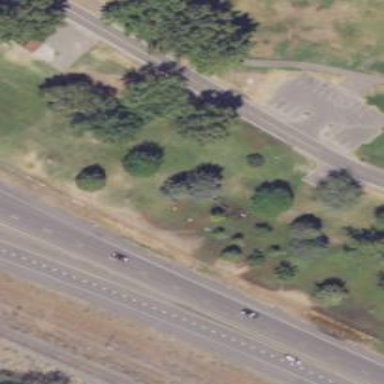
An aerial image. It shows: Historic memorial.